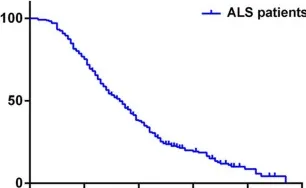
(A) Survival analysis for all ALS patients.
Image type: chart (chart)